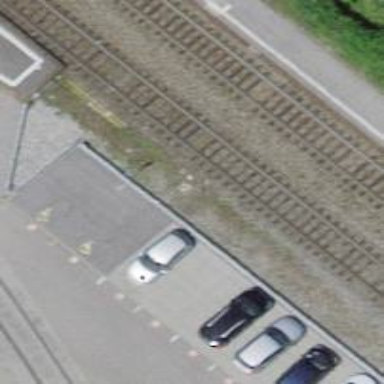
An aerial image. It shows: Abandoned railway.